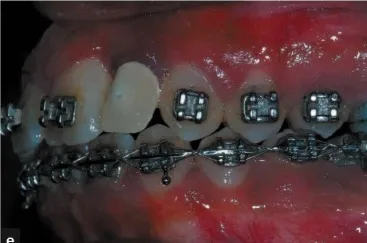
Post-operative photograph.
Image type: medical_photograph (other_medical_photograph)